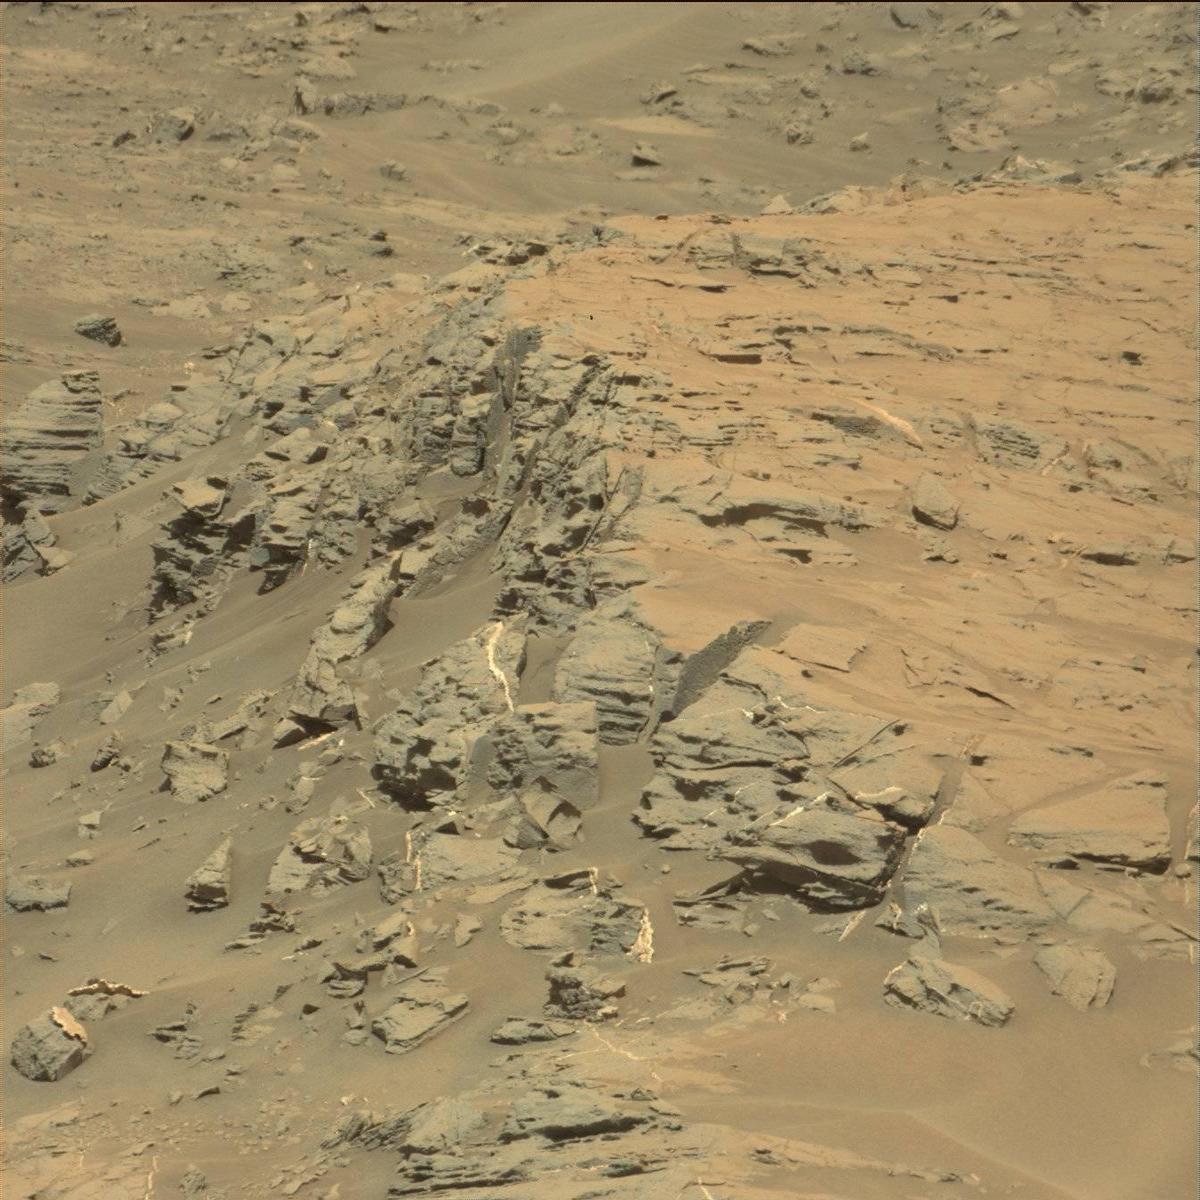
Terrain classes present: Bedrock, Sand / Soil